Interaction volume radius: 5 \u00c5
Interaction volume height: 45 \u00c5
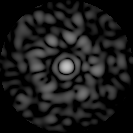
Disorder parameter: 0.8511